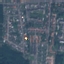
Label: Residential